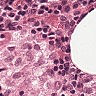
Metastatic tissue present: no